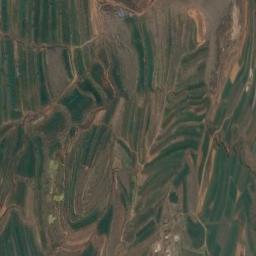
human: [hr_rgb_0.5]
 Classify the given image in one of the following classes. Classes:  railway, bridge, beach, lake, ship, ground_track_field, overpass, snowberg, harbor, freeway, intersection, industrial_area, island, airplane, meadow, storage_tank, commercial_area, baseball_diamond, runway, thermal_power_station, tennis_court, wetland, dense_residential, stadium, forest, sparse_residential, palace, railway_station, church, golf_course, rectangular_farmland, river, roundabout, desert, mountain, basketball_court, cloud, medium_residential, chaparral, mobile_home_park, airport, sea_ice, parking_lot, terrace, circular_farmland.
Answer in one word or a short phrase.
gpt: terrace